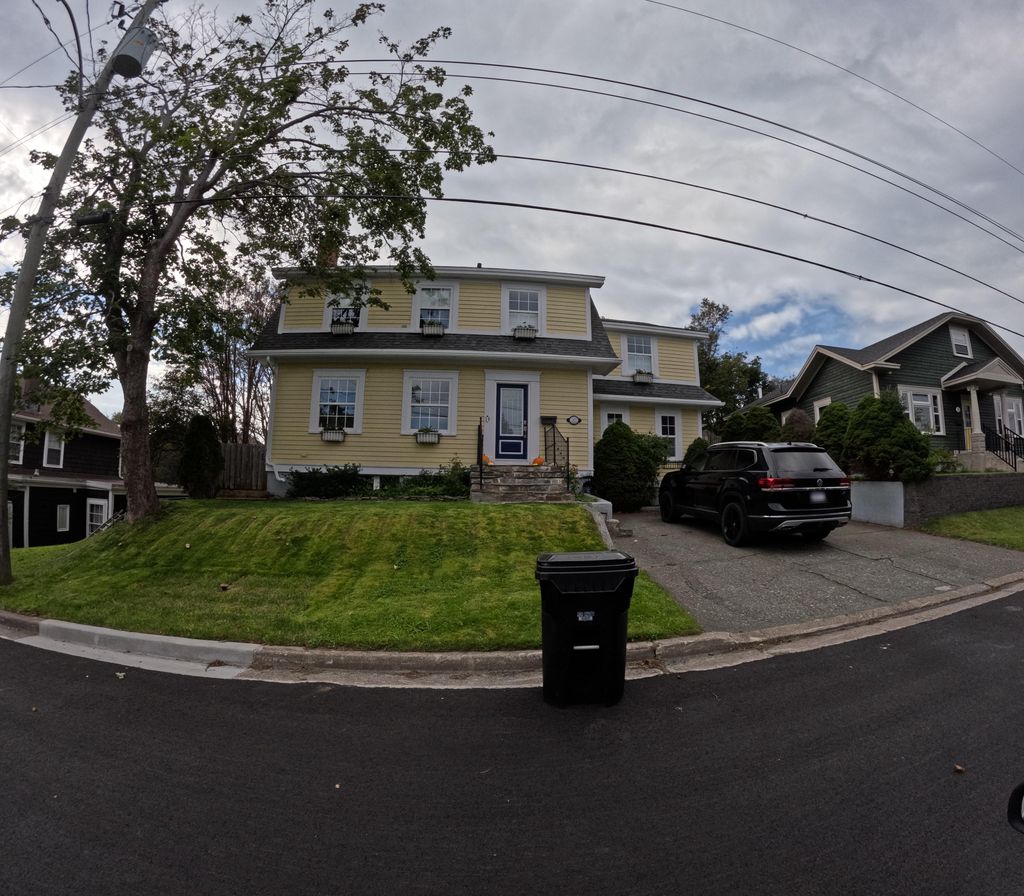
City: st_johns